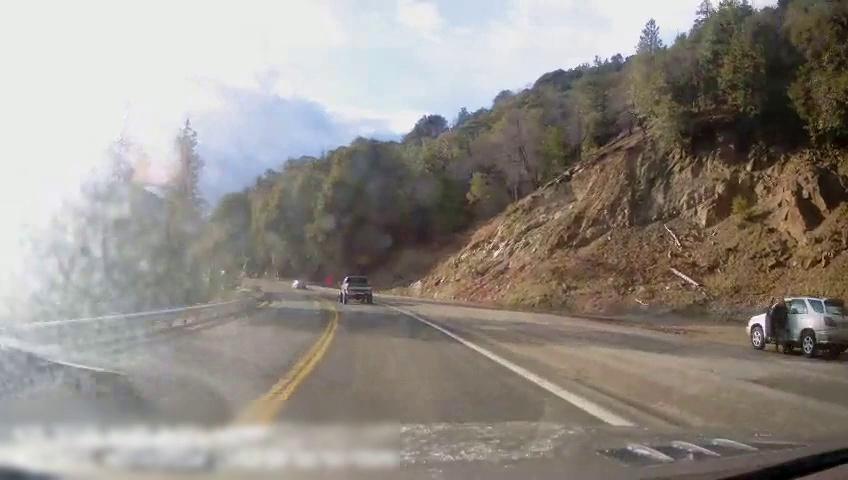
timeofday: Day
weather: Sunny
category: Drivable Space
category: Vehicles | SUV
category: Vehicles | Truck
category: Vehicles | SUV
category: Pedestrians
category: Lanes | Current Lane
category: Lanes | Opposite Lane
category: Lanes | Opposite Lane
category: Traffic | Signs